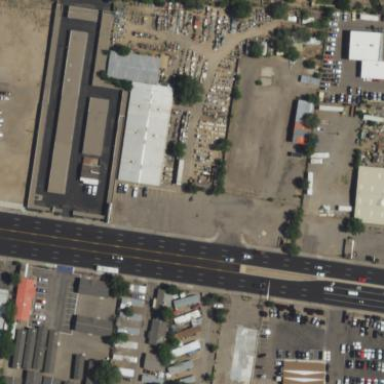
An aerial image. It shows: Industrial area designated as scrap yard.